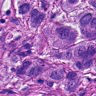
Metastatic tissue present: yes